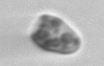
Label: Balanion